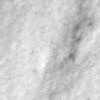
Label: no_change